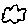
Label: cloud